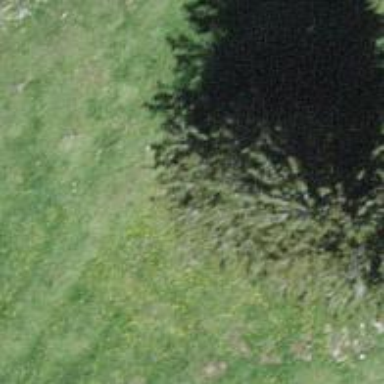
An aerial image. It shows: Needle-leaved tree in its natural environment.